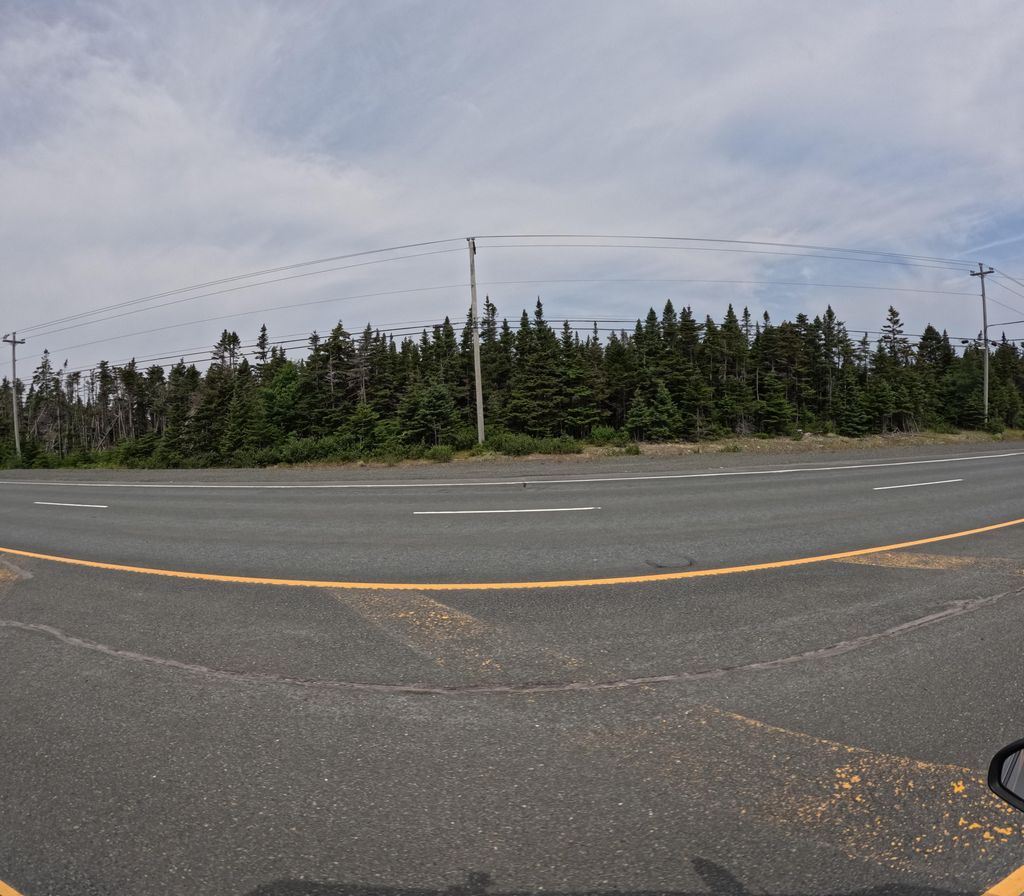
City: st_johns